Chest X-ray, AP view. Patient: 43 years old, sex F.
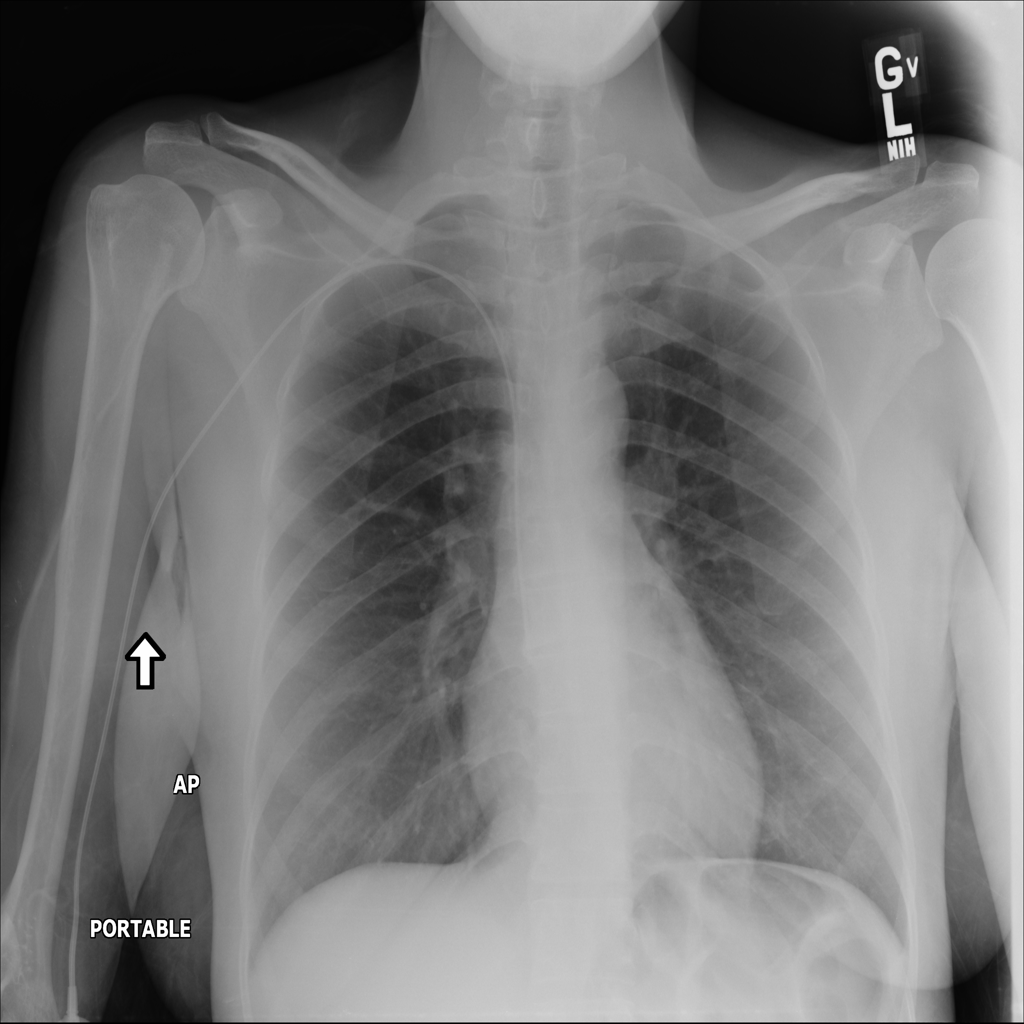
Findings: No Finding